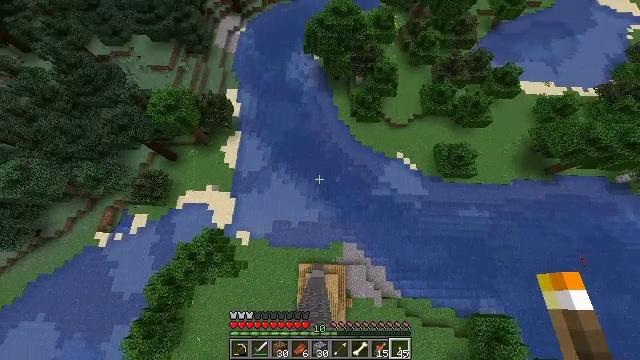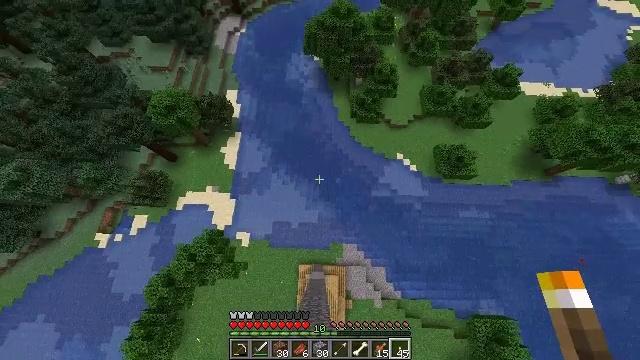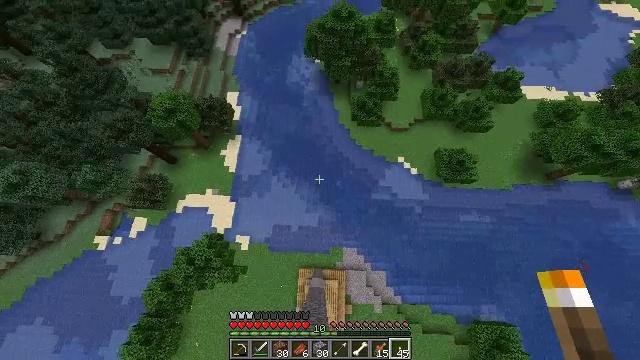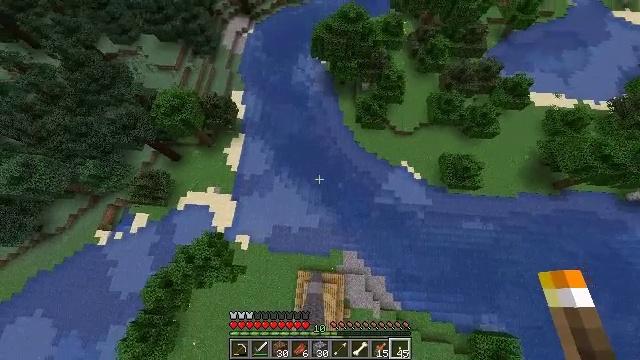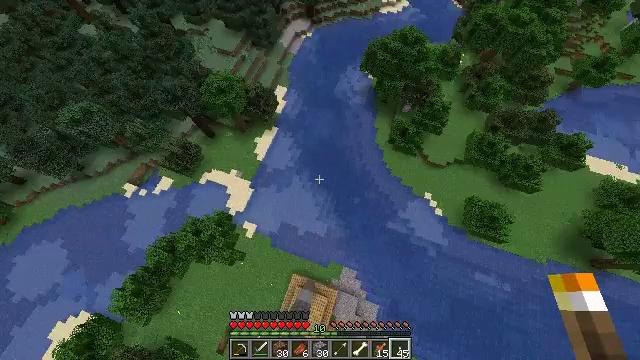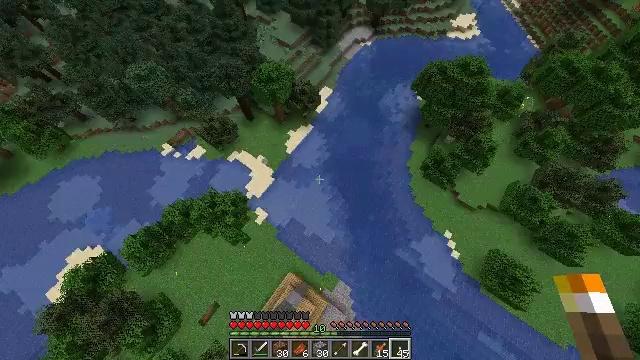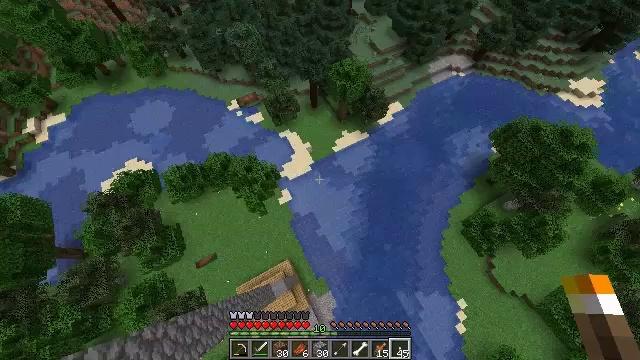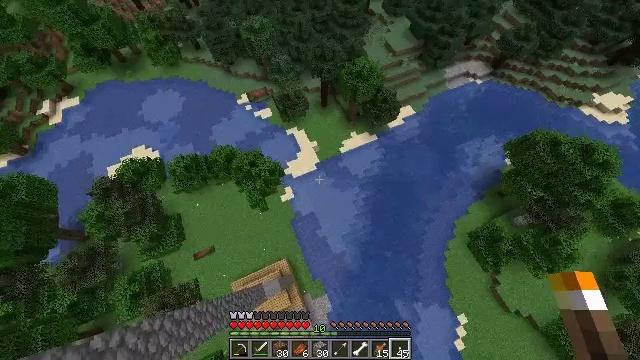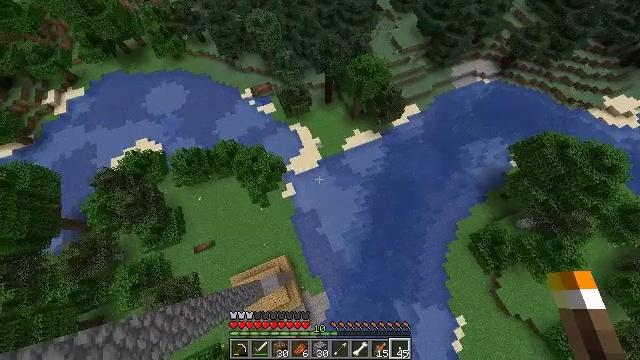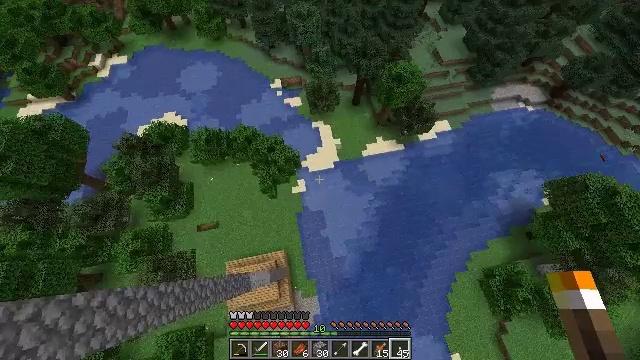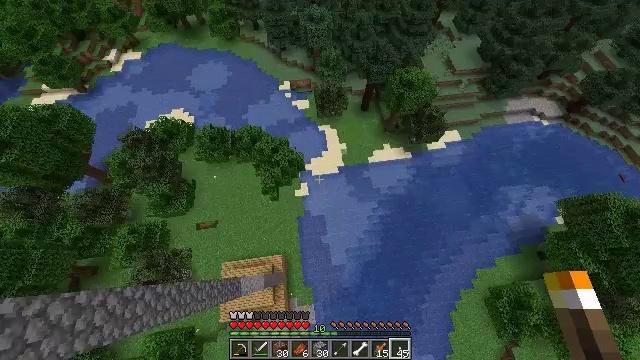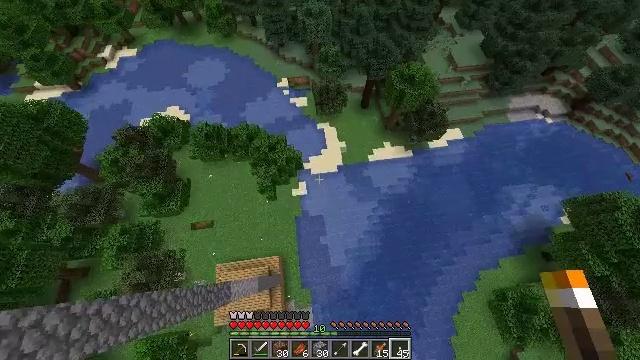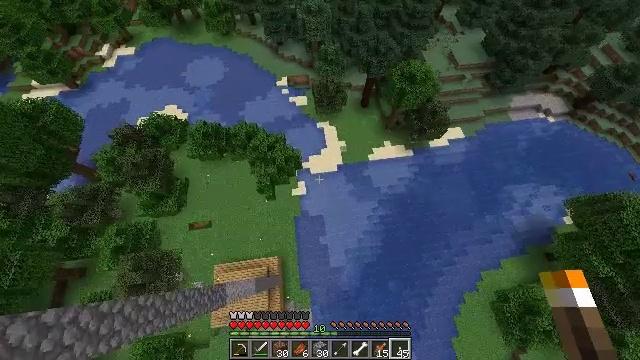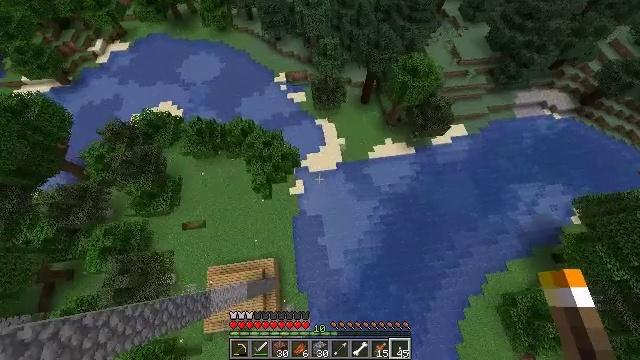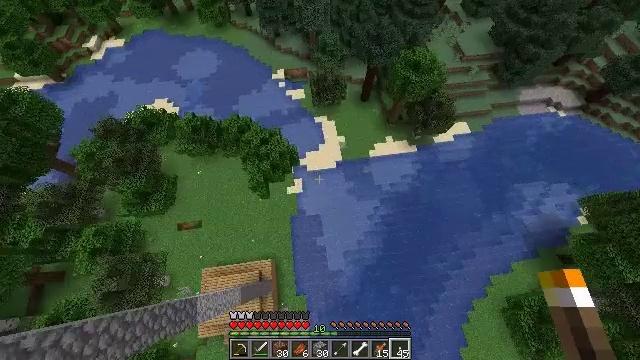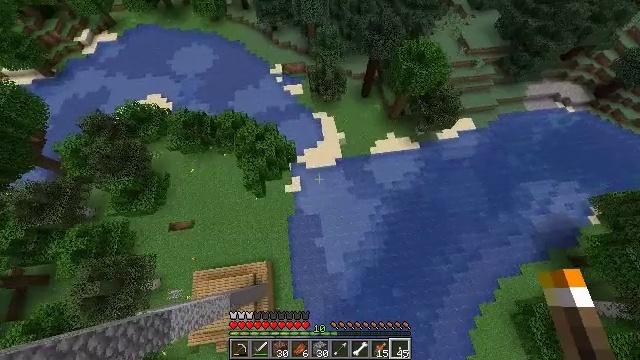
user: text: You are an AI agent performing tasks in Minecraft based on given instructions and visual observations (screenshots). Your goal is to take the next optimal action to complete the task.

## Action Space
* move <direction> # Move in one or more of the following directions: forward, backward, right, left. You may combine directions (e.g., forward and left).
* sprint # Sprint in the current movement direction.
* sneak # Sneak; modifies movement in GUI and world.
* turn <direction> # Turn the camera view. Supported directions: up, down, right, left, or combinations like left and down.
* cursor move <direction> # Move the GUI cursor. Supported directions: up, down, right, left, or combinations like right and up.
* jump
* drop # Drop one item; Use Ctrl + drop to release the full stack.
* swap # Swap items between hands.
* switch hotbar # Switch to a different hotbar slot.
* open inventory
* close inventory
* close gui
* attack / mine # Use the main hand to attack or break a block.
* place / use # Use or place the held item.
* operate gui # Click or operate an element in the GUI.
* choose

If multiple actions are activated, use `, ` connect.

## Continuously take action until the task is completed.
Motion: motion action
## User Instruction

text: Mine oak leaves.
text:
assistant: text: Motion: move forward, sprint
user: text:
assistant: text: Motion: move forward, sprint
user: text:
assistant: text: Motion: move forward, sprint, turn left
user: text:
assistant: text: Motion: move forward, sprint, turn left and up
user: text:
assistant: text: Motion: move forward, sprint, turn left and up
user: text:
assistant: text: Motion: move forward, sprint, turn left
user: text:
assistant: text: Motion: move forward, sprint, turn left
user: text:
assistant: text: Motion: move forward, sprint, turn left
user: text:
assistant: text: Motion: move forward, sprint, turn left
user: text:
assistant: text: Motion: move forward, sprint, turn left and up
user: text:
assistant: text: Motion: move forward, sprint
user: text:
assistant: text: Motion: move forward, sprint
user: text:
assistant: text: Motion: move forward, sprint
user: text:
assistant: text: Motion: move forward, sprint
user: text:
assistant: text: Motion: move forward, sprint
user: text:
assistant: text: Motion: move forward, sprint
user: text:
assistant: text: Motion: move forward, sprint
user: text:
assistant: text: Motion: move forward, sprint
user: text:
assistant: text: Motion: move forward, sprint
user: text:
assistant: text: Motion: move forward, sprint
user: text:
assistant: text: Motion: move forward, sprint
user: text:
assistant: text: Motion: move forward, sprint
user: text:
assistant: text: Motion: move forward, sprint
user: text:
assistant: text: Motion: move forward, sprint
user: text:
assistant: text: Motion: move forward, sprint
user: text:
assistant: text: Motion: move forward, sprint
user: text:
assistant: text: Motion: move forward, sprint, turn left
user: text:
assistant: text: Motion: move forward, sprint, turn left and up
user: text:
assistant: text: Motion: move forward, sprint, turn left and up
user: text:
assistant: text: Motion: move forward, sprint, turn left and up